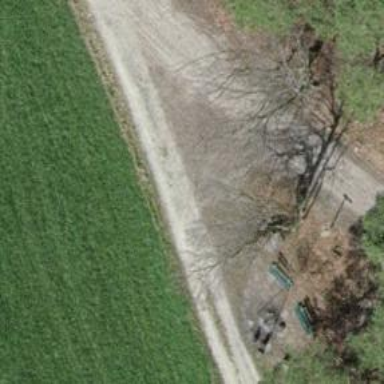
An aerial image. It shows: BBQ amenity.